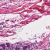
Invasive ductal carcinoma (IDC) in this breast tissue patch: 0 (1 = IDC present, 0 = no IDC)